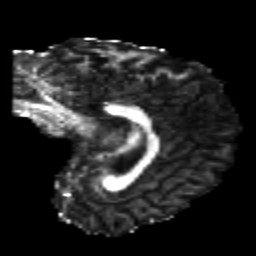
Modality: FA
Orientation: sagittal
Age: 22
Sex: female
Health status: healthy
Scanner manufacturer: philips
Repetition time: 7.477 s
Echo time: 0.08753 s